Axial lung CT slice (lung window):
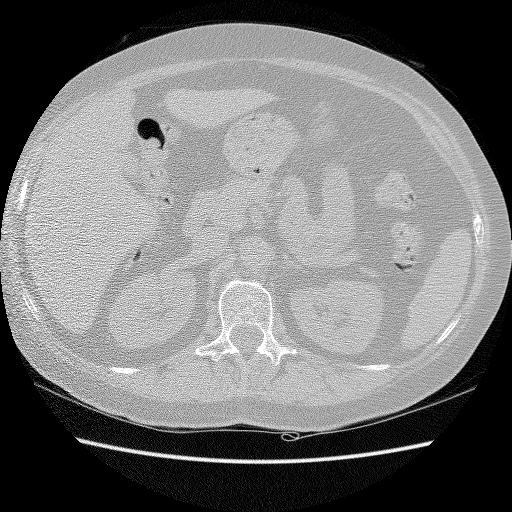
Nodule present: no